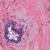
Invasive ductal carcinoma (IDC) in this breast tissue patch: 0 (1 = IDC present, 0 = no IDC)